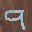
Label: 9